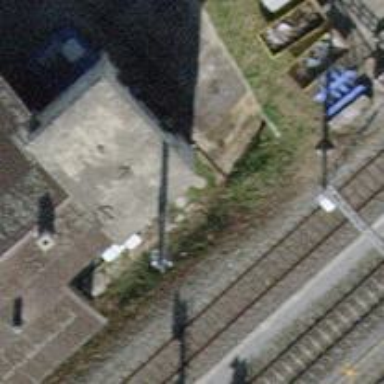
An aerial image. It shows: Communication mast tower.